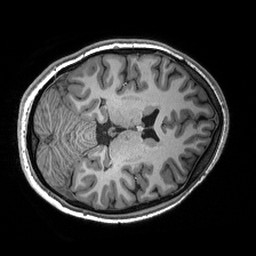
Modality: T1w
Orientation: axial
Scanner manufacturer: siemens
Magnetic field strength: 3 T
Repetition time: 2.53 s
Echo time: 0.00288 s